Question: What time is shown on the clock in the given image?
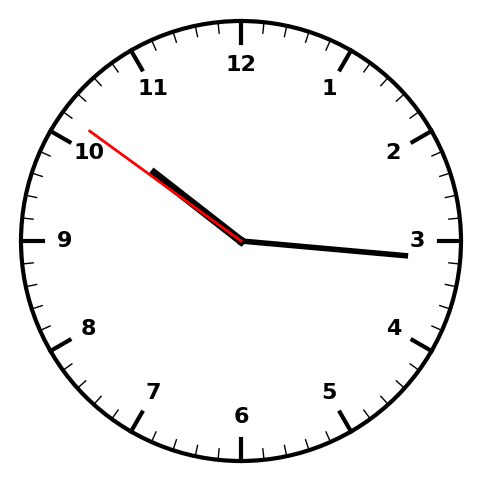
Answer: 10:15:51